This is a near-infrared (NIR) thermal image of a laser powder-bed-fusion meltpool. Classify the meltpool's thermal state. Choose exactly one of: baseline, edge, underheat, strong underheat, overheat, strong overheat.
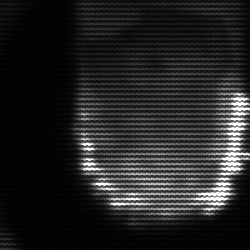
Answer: baseline